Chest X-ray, AP view. Patient: 27 years old, sex M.
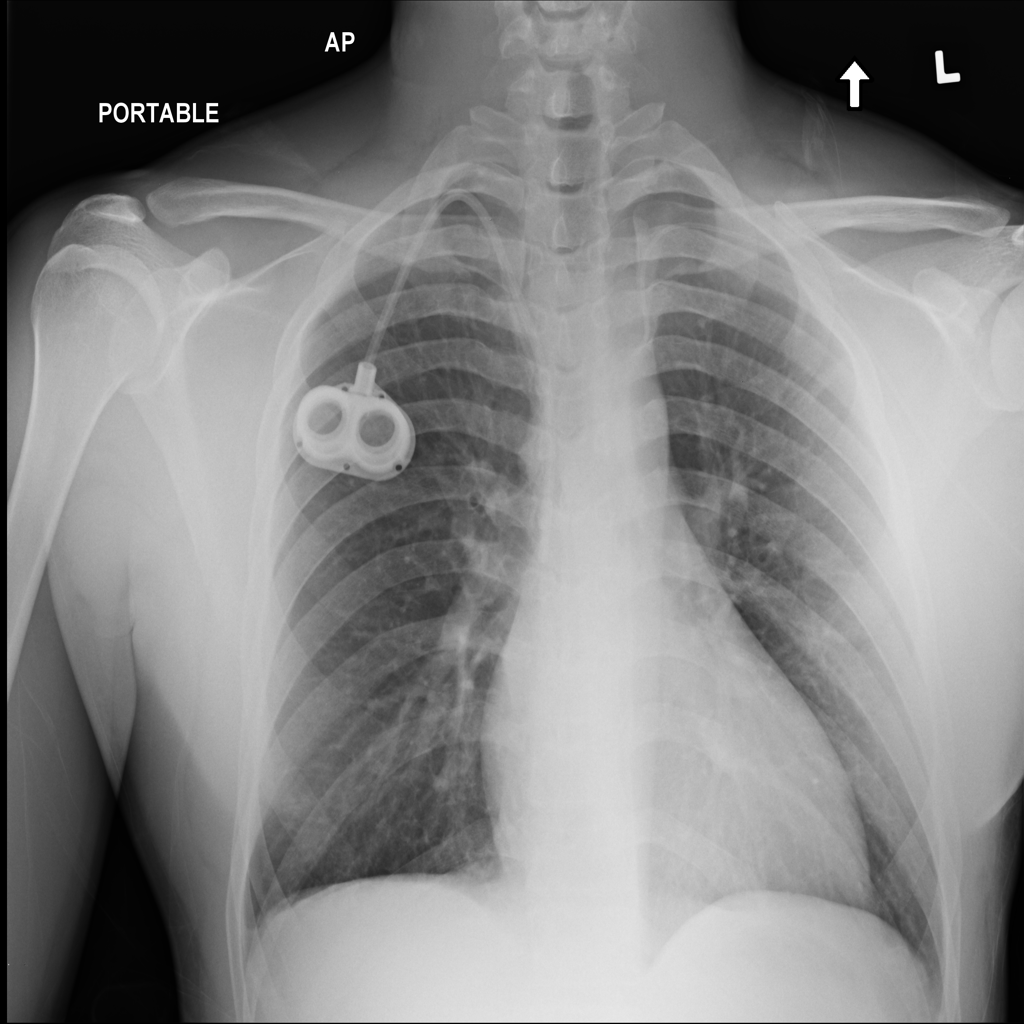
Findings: No Finding